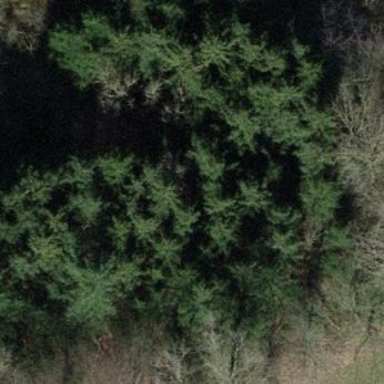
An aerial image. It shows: Forest area.